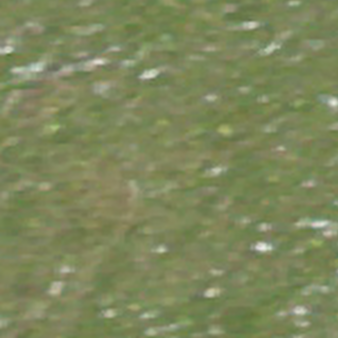
Label: other